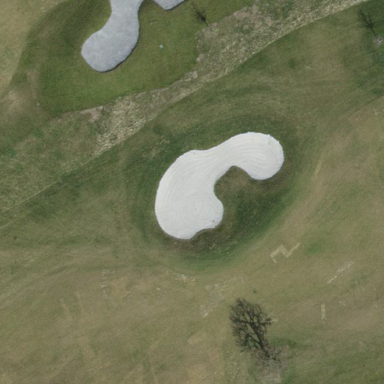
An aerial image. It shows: Sand bunker on golf course.